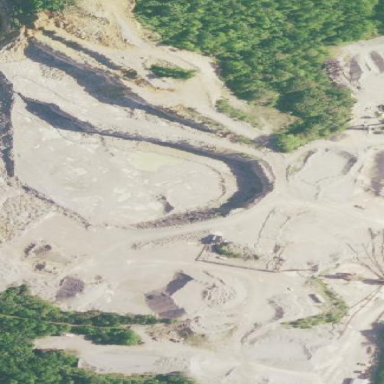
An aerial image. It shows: Quarry area.